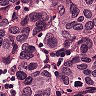
Metastatic tissue present: yes